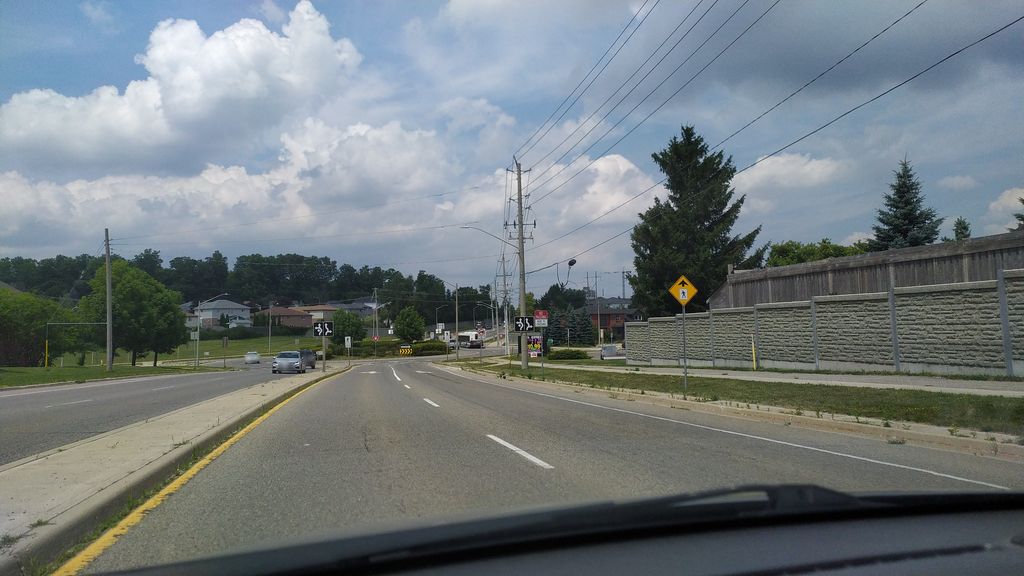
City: kitchener-waterloo